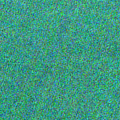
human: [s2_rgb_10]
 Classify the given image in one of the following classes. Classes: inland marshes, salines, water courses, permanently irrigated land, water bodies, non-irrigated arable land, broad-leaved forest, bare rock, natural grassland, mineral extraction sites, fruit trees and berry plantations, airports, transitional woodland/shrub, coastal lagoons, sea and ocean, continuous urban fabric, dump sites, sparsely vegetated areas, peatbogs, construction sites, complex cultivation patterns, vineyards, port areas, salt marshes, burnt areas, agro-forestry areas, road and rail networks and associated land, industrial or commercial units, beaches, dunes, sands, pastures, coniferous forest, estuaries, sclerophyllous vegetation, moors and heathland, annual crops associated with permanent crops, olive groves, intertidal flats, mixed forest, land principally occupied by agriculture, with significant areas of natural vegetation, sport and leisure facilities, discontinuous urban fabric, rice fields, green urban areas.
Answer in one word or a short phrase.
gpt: sea and ocean